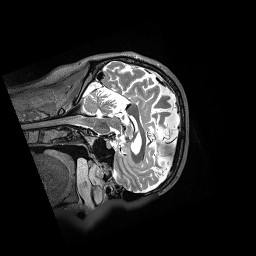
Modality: T2w
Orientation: sagittal
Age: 62
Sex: female